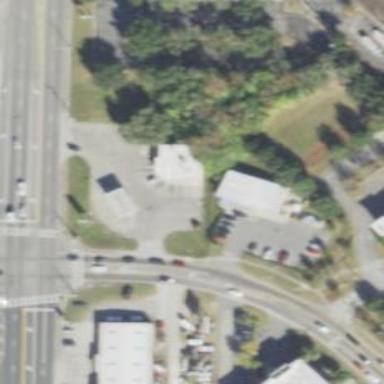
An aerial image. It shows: Convenience shop.